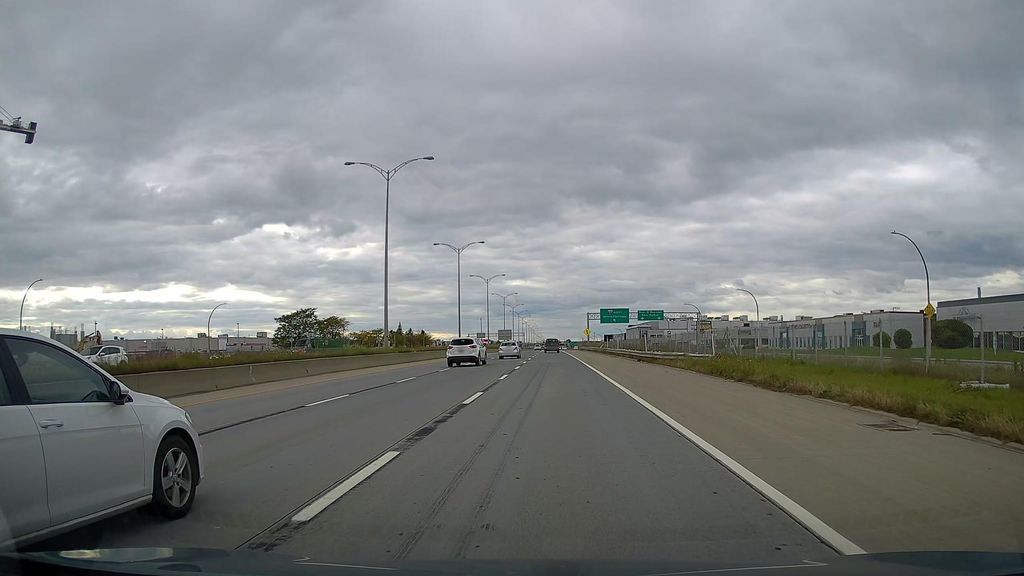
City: montreal